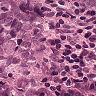
Metastatic tissue present: yes